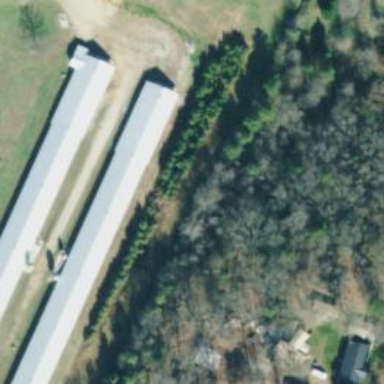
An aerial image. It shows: Poultry house.